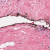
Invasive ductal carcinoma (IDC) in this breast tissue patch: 0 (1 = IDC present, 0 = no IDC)